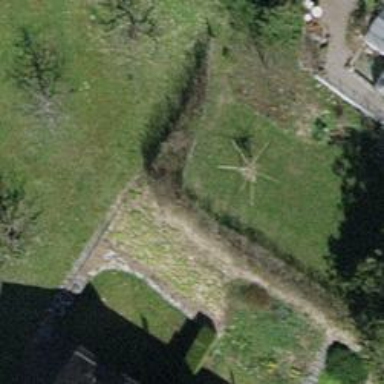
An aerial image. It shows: Single tag "natural: tree."